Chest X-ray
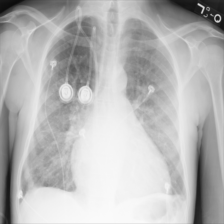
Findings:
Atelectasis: negative
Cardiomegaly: negative
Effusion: negative
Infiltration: negative
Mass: negative
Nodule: negative
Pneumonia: negative
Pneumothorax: negative
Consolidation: negative
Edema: negative
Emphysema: negative
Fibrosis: negative
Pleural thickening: negative
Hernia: negative